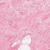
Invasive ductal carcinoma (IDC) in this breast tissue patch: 0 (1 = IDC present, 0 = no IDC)